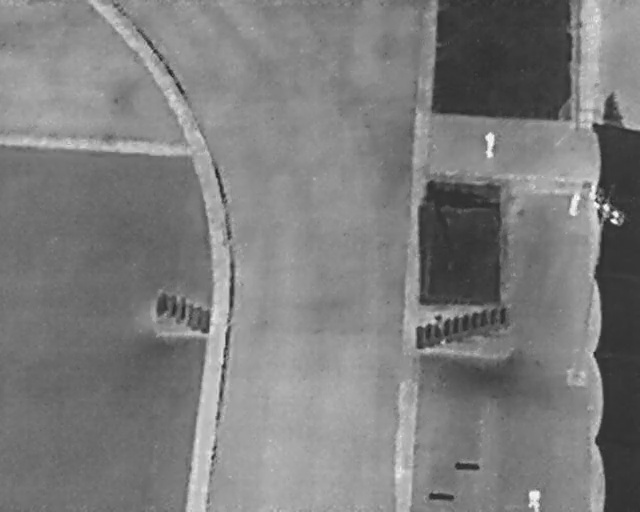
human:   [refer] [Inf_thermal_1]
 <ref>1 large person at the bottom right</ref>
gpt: <box>[[81, 95, 85, 98, 2]]</box>

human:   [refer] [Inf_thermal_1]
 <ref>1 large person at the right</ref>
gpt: <box>[[87, 38, 91, 41, 8]]</box>